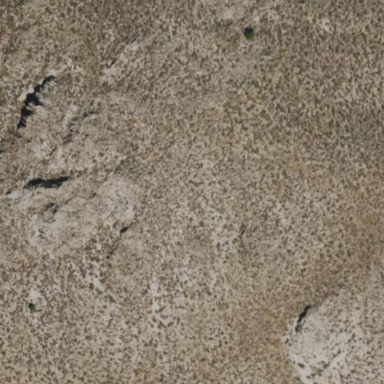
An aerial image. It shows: Landscape of bare rock.